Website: ulta-beauty
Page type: payment
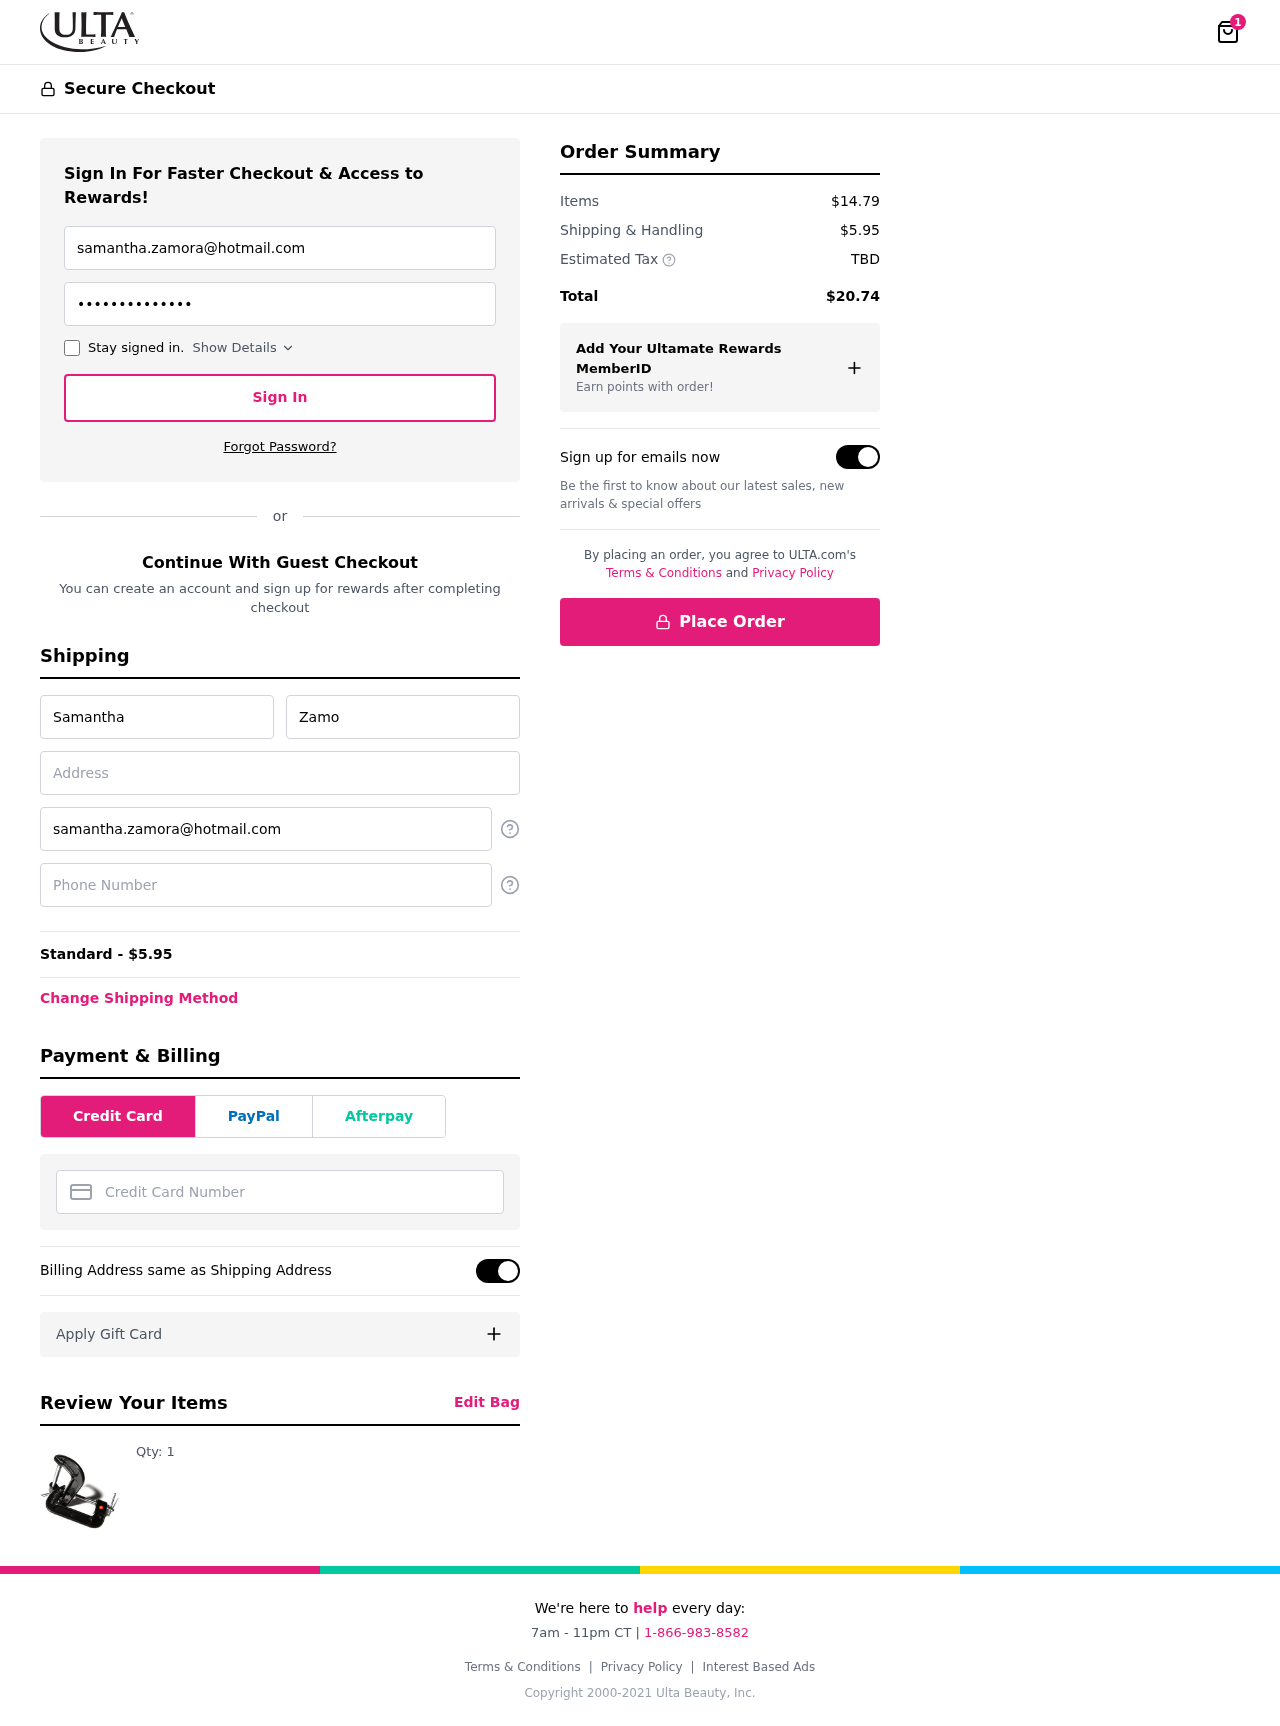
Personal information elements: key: PII_CARD_NUMBER
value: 3743 5710 3674 968
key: PII_EMAIL
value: samantha.zamora@hotmail.com
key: PII_FIRSTNAME
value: Samantha
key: PII_LASTNAME
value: Zamora
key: PII_PHONE
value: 6689282903
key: PII_STREET
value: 10347 Wallace Corners Suite 037
Product elements: key: PRODUCT1_QUANTITY
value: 1
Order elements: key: ORDER_NUM_ITEMS
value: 1
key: ORDER_SHIPPING_COST
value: $5.95
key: ORDER_SHIPPING_COST
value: Standard - $5.95
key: ORDER_SUBTOTAL
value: $14.79
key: ORDER_TAX
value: TBD
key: ORDER_TOTAL
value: $20.74